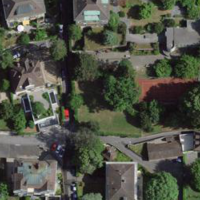
EUNIS habitat code: 55
Species observed at this site:
Podarcis muralis